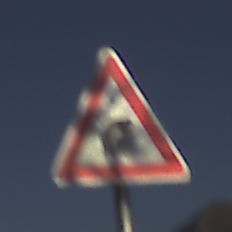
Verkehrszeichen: KurveRechts
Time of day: SunriseSunset
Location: Outdoor (Nature)
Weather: Clear
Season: NotSpecified
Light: Natural